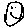
Label: smiley face